Question: I am currently using Bootstrap 3.3.4. The content in my desktop navbar is too long at a certain point and so it overflows onto the next line.
Below is an image outlining what I mean.

You can see the logo pushes the links onto a new line when the browser is resized.
This is my CSS which overrides a few Bootstrap Classes not much just a small amount of formatting such as a max width for the container fluid:
'''
@import url(http://fonts.googleapis.com/css?family=Source+Sans+Pro:700|Lusitana|Arimo);
.container-fluid {
width: 75%;
}
.navbar-spacer {
height: 70px;
}
.navbar-header {
padding-top: 10px !important;
padding-bottom: 0px !important;
}
.navbar-nav > li > a {
padding-top: 25px !important;
padding-bottom: 25px !important;
}
.navbar-brand {
padding-top: 10px !important;
padding-bottom: 10px !important;
padding-left: 0px !important;
}
.navbar {
min-height: 70px !important
}
@media all and (max-width: 767px), only screen and (-webkit-min-device-pixel-ratio: 2) and (max-width: 767px), only screen and (min--moz-device-pixel-ratio: 2) and (max-width: 767px), only screen and (-o-min-device-pixel-ratio: 2/1) and (max-width: 767px), only screen and (min-device-pixel-ratio: 2) and (max-width: 767px), only screen and (min-resolution: 192dpi) and (max-width: 767px), only screen and (min-resolution: 2dppx) and (max-width: 767px) {@media all and (max-width: 800px), only screen and (-webkit-min-device-pixel-ratio: 2) and (max-width: 950px), only screen and (min--moz-device-pixel-ratio: 2) and (max-width: 950px), only screen and (-o-min-device-pixel-ratio: 2/1) and (max-width: 950px), only screen and (min-device-pixel-ratio: 2) and (max-width: 950px), only screen and (min-resolution: 192dpi) and (max-width: 950px), only screen and (min-resolution: 2dppx) and (max-width: 950px) {
.container-fluid {
width: 100%;
}
.navbar-nav > li > a {
padding-top: 15px !important;
padding-bottom: 15px !important;
}
.navbar-header {
height: 70px;
}
}
'''
This is the HTML/PHP for the navigation bar:
'''
<?php
$currentFile = $_SERVER["PHP_SELF"];
$parts = Explode('/', $currentFile);
?>
<script src="http://maxcdn.bootstrapcdn.com/bootstrap/3.3.4/js/bootstrap.min.js"></script>
<link rel="stylesheet" href="http://maxcdn.bootstrapcdn.com/bootstrap/3.3.4/css/bootstrap.min.css">
<div class='navbar-spacer'></div>
<nav class="navbar navbar-default navbar-fixed-top">
<div class="container-fluid">
<a class="navbar-brand" href="./"><img src='inc/img/UFCULogo.png'></a>
<!-- Brand and toggle get grouped for better mobile display -->
<div class="navbar-header">
<button type="button" class="navbar-toggle collapsed" data-toggle="collapse" data-target="#bs-example-navbar-collapse-1">
<span class="sr-only">Toggle navigation</span>
<span class="icon-bar"></span>
<span class="icon-bar"></span>
<span class="icon-bar"></span>
</button>
</div>
<!-- Collect the nav links, forms, and other content for toggling -->
<div class="collapse navbar-collapse" id="bs-example-navbar-collapse-1">
<ul class="nav navbar-nav">
<li <?php if($parts[count($parts) - 1] == "index.php") { echo "class='active'"; } ?>><a href="./"><span class='glyphicon glyphicon-home'></span> Home</a></li>
<li <?php if($parts[count($parts) - 1] == "contact.php") { echo "class='active'"; } ?>><a href="./contact.php"><span class='glyphicon glyphicon-phone-alt'></span> Contact</a></li>
<li <?php if($parts[count($parts) - 1] == "benefits.php" || $parts[count($parts) - 1] == "newmembers.php") { echo "class='active'"; } ?> class="dropdown">
<a href="#" class="dropdown-toggle" data-toggle="dropdown" role="button" aria-expanded="false"><span class='glyphicon glyphicon-user'></span> Members <span class="caret"></span></a>
<ul class="dropdown-menu" role="menu">
<li <?php if($parts[count($parts) - 1] == "benefits.php") { echo "class='active'"; } ?>><a href="./benefits.php"><span class='glyphicon glyphicon-thumbs-up'></span> Benefits</a></li>
<li class="divider"></li>
<li <?php if($parts[count($parts) - 1] == "newmembers.php") { echo "class='active'"; } ?>><a href="./newmembers.php"><span class='glyphicon glyphicon-plus'></span> New Members</a></li>
</ul>
</li>
<li <?php if($parts[count($parts) - 1] == "staff.php" || $parts[count($parts) - 1] == "map.php" || $parts[count($parts) - 1] == "times.php") { echo "class='active'"; } ?> class="dropdown">
<a href="#" class="dropdown-toggle" data-toggle="dropdown" role="button" aria-expanded="false"><span class='glyphicon glyphicon-info-sign'></span> About <span class="caret"></span></a>
<ul class="dropdown-menu" role="menu">
<li <?php if($parts[count($parts) - 1] == "staff.php") { echo "class='active'"; } ?>><a href="./staff.php"><span class='glyphicon glyphicon-user'></span> Staff</a></li>
<li class="divider"></li>
<li <?php if($parts[count($parts) - 1] == "map.php") { echo "class='active'"; } ?>><a href="./map.php"><span class='glyphicon glyphicon-map-marker'></span> Location</a></li>
<li class="divider"></li>
<li <?php if($parts[count($parts) - 1] == "times.php") { echo "class='active'"; } ?>><a href="./times.php"><span class='glyphicon glyphicon-time'></span> Opening Times</a></li>
</ul>
</li>
</ul>
</div><!-- /.navbar-collapse -->
</div><!-- /.container-fluid -->
</nav>
'''
Again, I am using Bootstrap 3.3.4 so the suggestions I have found in previous posts won't seem to work.
Here is a JSFiddle:
<URL>
Simply, I am looking for suggestions to fix this, would it be best to collapse the navigation bar at 1000px or when the content overflows and how would I go about this.
Hopefully I have included the necessary information, if not please inform me and I will happily provide it.
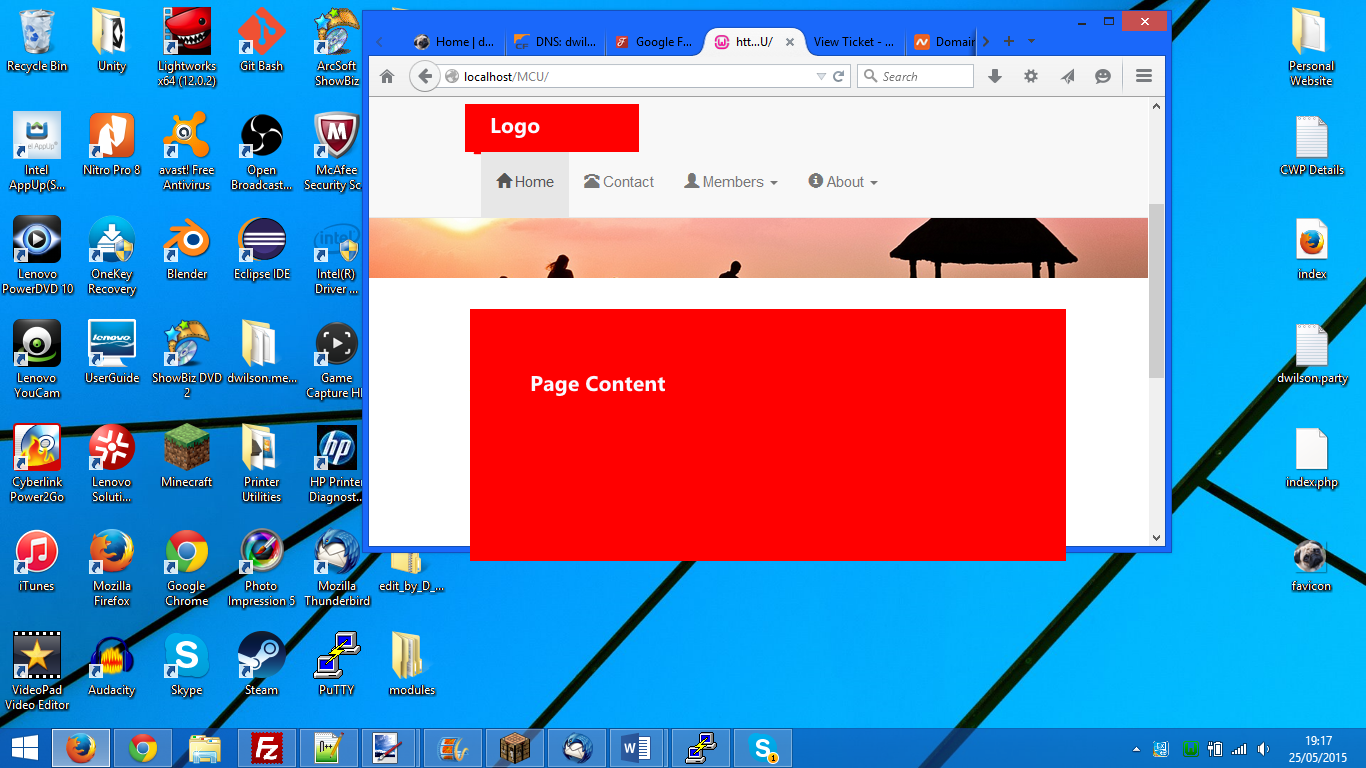
Answer: If you use bootstrap 3.3.4, then, on line 4097, you have the following code
'''
@media (min-width: 768px) {
.navbar-collapse {
width: auto;
border-top: 0;
-webkit-box-shadow: none;
box-shadow: none;
}
.navbar-collapse.collapse {
display: block !important;
height: auto !important;
padding-bottom: 0;
overflow: visible !important;
}
.navbar-collapse.in {
overflow-y: visible;
}
.navbar-fixed-top .navbar-collapse,
.navbar-static-top .navbar-collapse,
.navbar-fixed-bottom .navbar-collapse {
padding-right: 0;
padding-left: 0;
}
}
'''
All you have to do is to replace
'''
@media (min-width: 768px) {
'''
with
'''
@media (min-width: 1000px) {
'''
and you will have a collapsing nav on 1000px. Tell me if it doesn't work.
Hope it helps. +1 if it does.